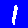
Digit: 1